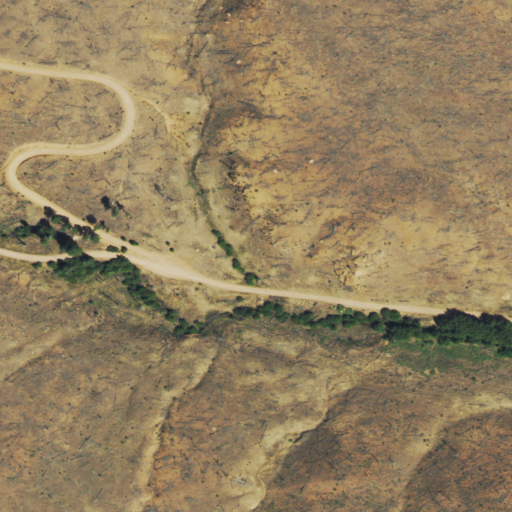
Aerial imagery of valley in Colorado named Monument Gulch containing shrub and grassland